Field crop: maize
Growth stage: 2
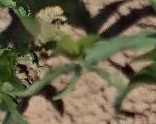
Species: maize